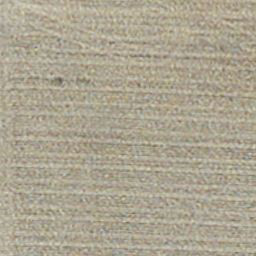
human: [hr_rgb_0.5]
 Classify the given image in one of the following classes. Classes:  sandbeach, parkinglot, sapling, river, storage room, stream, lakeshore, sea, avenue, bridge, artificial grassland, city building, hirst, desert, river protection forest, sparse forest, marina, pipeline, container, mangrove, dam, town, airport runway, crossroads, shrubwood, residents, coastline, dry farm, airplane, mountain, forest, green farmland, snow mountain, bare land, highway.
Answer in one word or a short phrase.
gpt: dry farm